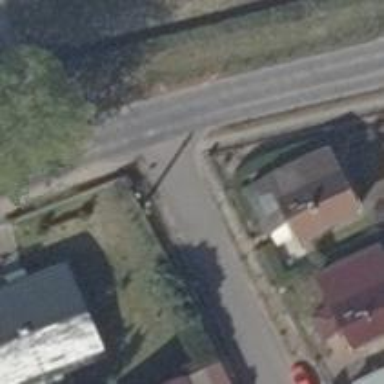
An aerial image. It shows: Road with "give way" sign.